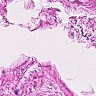
Metastatic tissue present: no